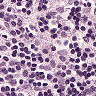
Metastatic tissue present: no